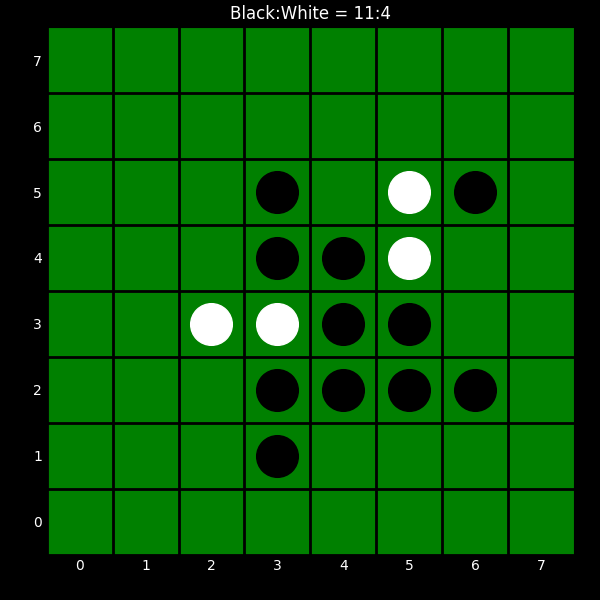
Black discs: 11
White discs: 4